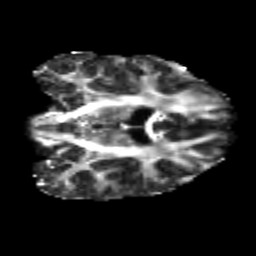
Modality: FA
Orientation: coronal
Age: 21
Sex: male
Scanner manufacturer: siemens
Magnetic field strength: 3 T
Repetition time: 3.5 s
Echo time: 0.113 s